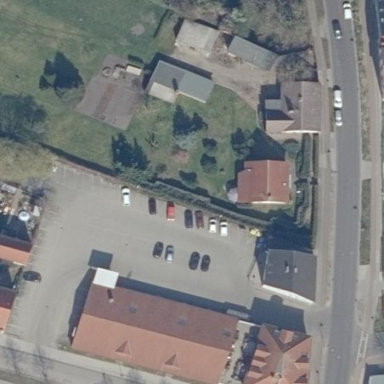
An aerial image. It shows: Street-side parking area.